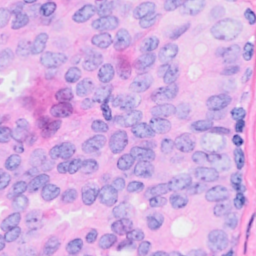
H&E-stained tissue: Breast